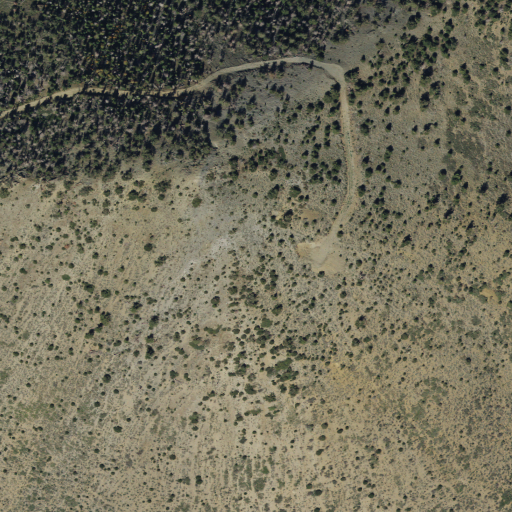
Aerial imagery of mountain in Utah named Bartons Peak containing shrub and evergreen forest